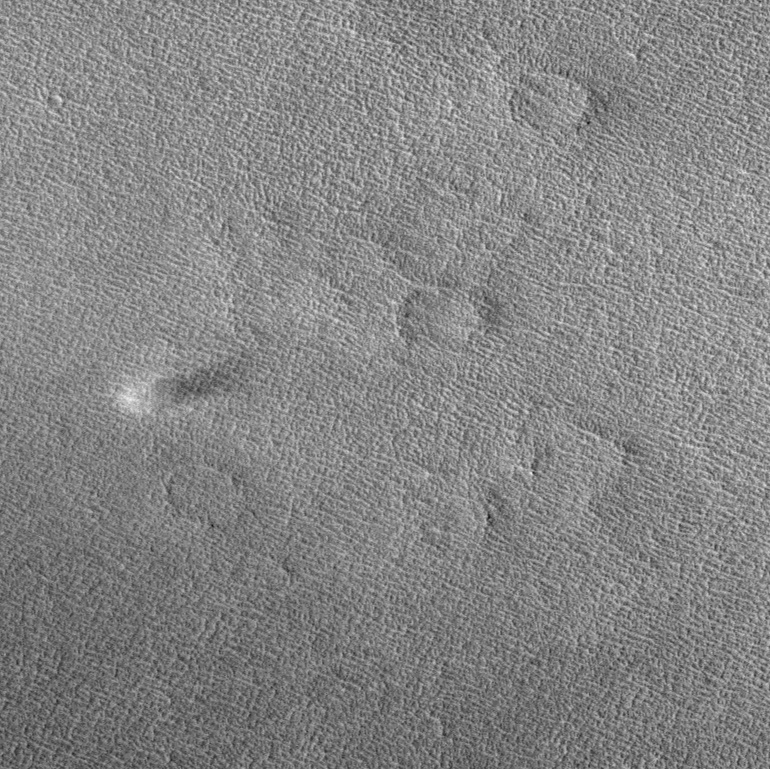
Label: dustdevil